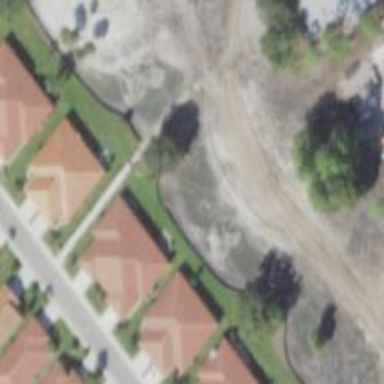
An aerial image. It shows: Service road designated as golf cart path.